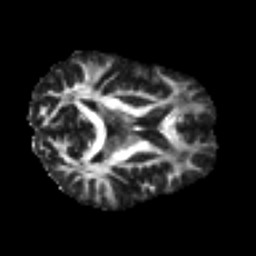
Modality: FA
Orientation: axial
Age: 36
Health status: ill
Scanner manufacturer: philips
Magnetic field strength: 3 T
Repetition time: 9 s
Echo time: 0.127 s